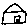
Label: house